【题型】解答题　【知识点】解析几何　【难度】medium
已知椭圆$\Gamma$:$\frac{x^2}{a^2}+\frac{y^2}{b^2}=1(a>b>0)$的长轴长为4，焦距为$2\sqrt{3}$。设$\Gamma$的左顶点为$A$，过定点$T(t,0)$（$t \neq \pm 2$）作与$x$轴不重合的直线$l$交$\Gamma$于$P$，$Q$两点，直线$AP$、$AQ$分别交$y$轴于$M$、$N$两点。

(1) 求$\Gamma$的方程；

(2) 设$t=0$。若以$PQ$为直径的圆经过$\Gamma$的右焦点$F$，求直线$l$的方程；

(3) 是否存在点$T$，使得$|OM|\cdot|ON|$为定值$\frac{1}{3}$？若存在，求$t$的值；若不存在，说明理由。
【解答】
【详解】
（1）因为椭圆 \( C \) 的长轴长为 4，焦距为 \( 2\sqrt{3} \)，

所以 \( 2a = 4 \)，\( 2c = 2\sqrt{3} \)，

解得 \( a = 2 \)，\( c = \sqrt{3} \)，\( b = \sqrt{a^2 - c^2} = 1 \)，

则椭圆 \( C \) 的方程为 \( \frac{x^2}{4} + y^2 = 1 \)；

（2）由（1）可知椭圆的右焦点为 \( F(\sqrt{3},0) \)，

设 \( Q(k,s) \)，因为 \( t = 0 \) 且以 \( PQ \) 为直径的圆经过椭圆的右焦点 \( F \)，

所以 \( |OQ|^2 = |OF|^2 = k^2 + s^2 = 3 \)，

又点 \( Q \) 在椭圆上，\( \therefore \frac{k^2}{4} + s^2 = 1 \)，联立解得 \( k^2 = \frac{8}{3} \)，\( s^2 = \frac{1}{3} \)，

\( \therefore k = \pm \frac{2\sqrt{6}}{3} \)，\( s = \pm \frac{\sqrt{3}}{3} \)，不妨设 \( Q\left( \frac{2\sqrt{6}}{3}, \frac{\sqrt{3}}{3} \right) \)，

则 \( k_l = k_{OQ} = \frac{\frac{\sqrt{3}}{3} - 0}{\frac{2\sqrt{6}}{3} - 0} = \frac{\sqrt{2}}{4} \)，

此时直线 \( l \) 的方程为 \( y = \frac{\sqrt{2}}{4}x \)，

由圆和椭圆的对称性可知 \( y = -\frac{\sqrt{2}}{4}x \) 也满足题意，

故直线 \( l \) 的方程为 \( y = \pm \frac{\sqrt{2}}{4}x \)。

（3）易知直线 \( PQ \) 的斜率存在且不为 0，\( A(-2,0) \)，

设直线 \( PQ \) 的方程为 \( x = my + t \)，\( P(x_1,y_1) \)，\( Q(x_2,y_2) \)，

联立
\[
\begin{cases}
x = my + t \\
\frac{x^2}{4} + y^2 = 1
\end{cases}
\]
消去 \( x \) 并整理得 \( (m^2 + 4)y^2 + 2mty + t^2 - 4 = 0 \)

此时 \( \Delta = (2mt)^2 - 4(m^2 + 4)(t^2 - 4) = 16(m^2 - t^2 + 4) > 0 \)

由韦达定理得 \( y_1 + y_2 = \frac{-2mt}{m^2 + 4} \)，\( y_1y_2 = \frac{t^2 - 4}{m^2 + 4} \)，

直线 \( AP \) 方程为 \( y = \frac{y_1}{x_1 + 2}(x + 2) \)，

令 \( x = 0 \)，解得 \( y = \frac{2y_1}{x_1 + 2} \)，可得 \( M\left( 0, \frac{2y_1}{x_1 + 2} \right) \)，同理得 \( N\left( 0, \frac{2y_2}{x_2 + 2} \right) \)，

所以

\begin{align*}
|OM| \cdot |ON| &= \left| \frac{2y_1}{x_1 + 2} \times \frac{2y_2}{x_2 + 2} \right| = \left| \frac{4y_1y_2}{(x_1 + 2)(x_2 + 2)} \right| = \left| \frac{4y_1y_2}{(my_1 + t + 2)(my_2 + t + 2)} \right| \\
&= \left| \frac{4y_1y_2}{m^2y_1y_2 + m(t + 2)(y_1 + y_2) + (t + 2)^2} \right| \\
&= \left| \frac{4 \cdot \frac{t^2 - 4}{m^2 + 4}}{m^2 \cdot \frac{t^2 - 4}{m^2 + 4} + m(t + 2) \cdot \frac{-2mt}{m^2 + 4} + (t + 2)^2} \right| = \left| \frac{4(t - 2)}{m^2(t - 2) - 2m^2t + (t + 2)(m^2 + 4)} \right| = \left| \frac{t - 2}{t + 2} \right|
\end{align*}

若 \( |OM| \cdot |ON| = \frac{1}{3} \)，解得 \( t = 4 \) 或 \( t = 1 \)，

当 \( t = 4 \) 时，\( \Delta = 16(m^2 - 12) > 0 \)，解得 \( m > 2\sqrt{3} \) 或 \( m < -2\sqrt{3} \)，满足条件；

当 \( t = 1 \) 时，\( \Delta = 16(m^2 + 3) > 0 \) 恒成立。

所以存在点 \( T \)，使得 \( |OM| \cdot |ON| \) 等于定值 \( \frac{1}{3} \)，

此时 \( t = 1 \) 或 \( t = 4 \)。

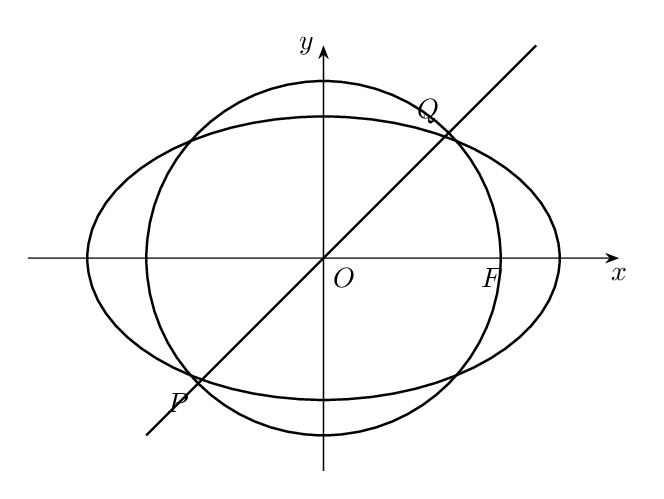
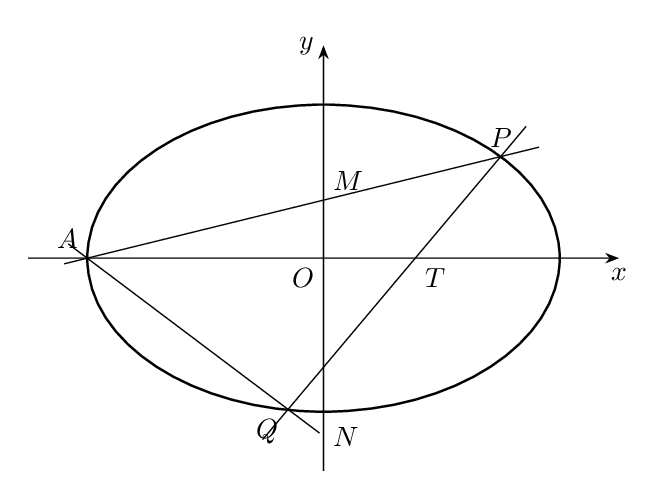